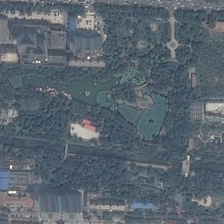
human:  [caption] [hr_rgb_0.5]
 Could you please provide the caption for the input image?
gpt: the lake with some lotus is in the center of the park which is full of trees .

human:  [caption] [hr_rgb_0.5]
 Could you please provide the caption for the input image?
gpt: the park with dense trees and a pond is next to a road .

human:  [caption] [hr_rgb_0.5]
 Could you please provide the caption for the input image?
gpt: this green peaceful park with a green pond in it sits next to a residential area .

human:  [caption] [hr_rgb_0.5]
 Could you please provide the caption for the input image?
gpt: a park is located between a river and a road with lines of cars  which is surrounded by office buildings .

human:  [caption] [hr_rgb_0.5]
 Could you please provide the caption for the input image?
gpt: a park with many green trees and a pond is near many buildings and a road with many cars .